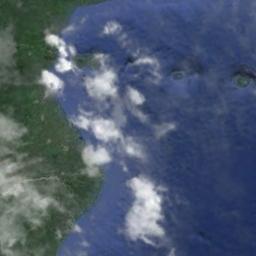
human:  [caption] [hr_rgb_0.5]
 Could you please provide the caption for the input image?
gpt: Light white clouds floating on green land and blue sea .

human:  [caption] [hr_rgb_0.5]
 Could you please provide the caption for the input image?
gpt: The white cloud is above green land and blue sea .

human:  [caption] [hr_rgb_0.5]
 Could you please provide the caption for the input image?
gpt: The cumulus clouds are located above the sea and the land covered by dense vegetation and some islands are at sea .

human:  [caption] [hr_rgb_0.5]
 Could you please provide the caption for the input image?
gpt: A few thin white clouds floated over the lawn .

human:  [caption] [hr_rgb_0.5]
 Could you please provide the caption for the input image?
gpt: A few pieces of white clouds over a shore .